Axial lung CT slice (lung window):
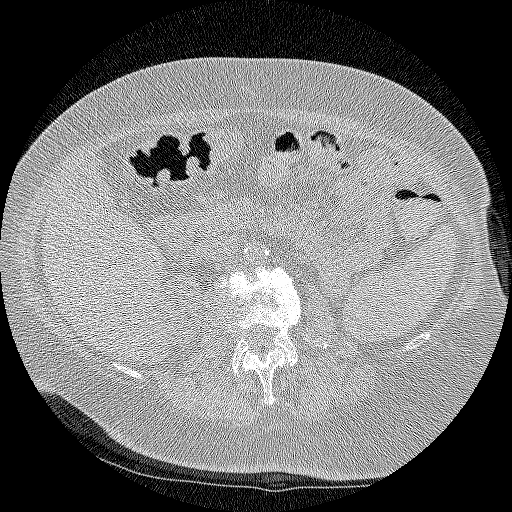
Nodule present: no